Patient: sex F, age 70
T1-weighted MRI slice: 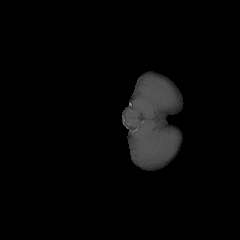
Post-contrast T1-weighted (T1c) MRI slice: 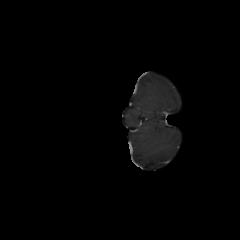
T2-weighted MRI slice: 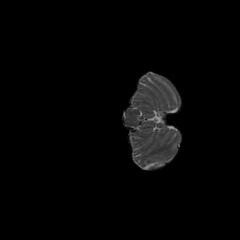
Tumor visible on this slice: no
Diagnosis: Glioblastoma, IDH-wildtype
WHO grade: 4